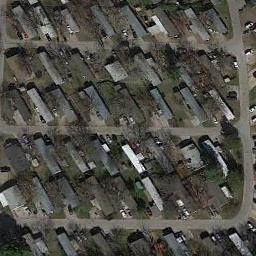
Label: residential